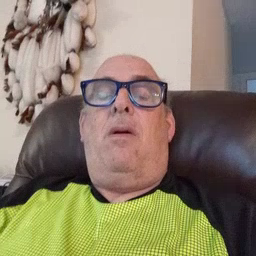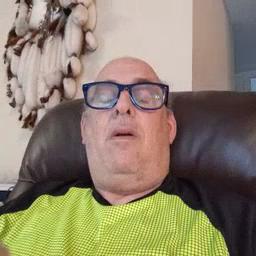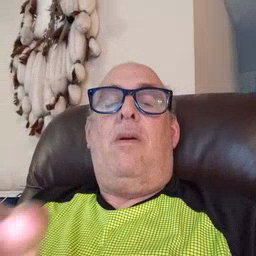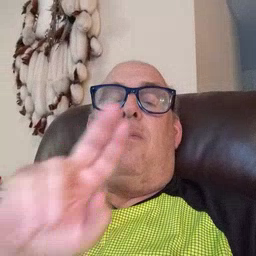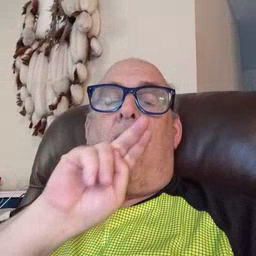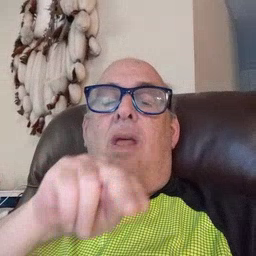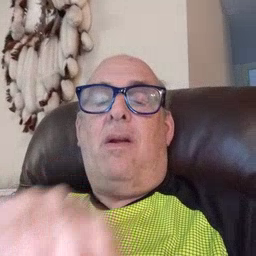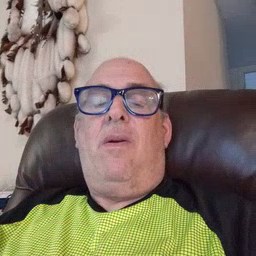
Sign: tongue